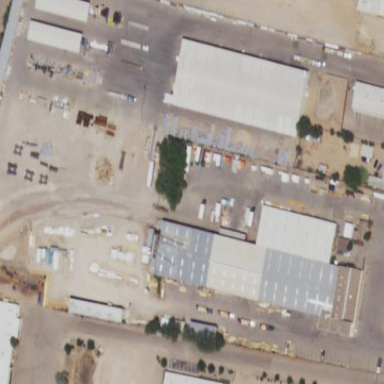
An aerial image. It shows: Industrial area.